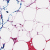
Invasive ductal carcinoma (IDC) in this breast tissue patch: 0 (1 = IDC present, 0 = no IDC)